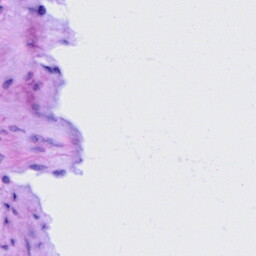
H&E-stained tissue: Cervix